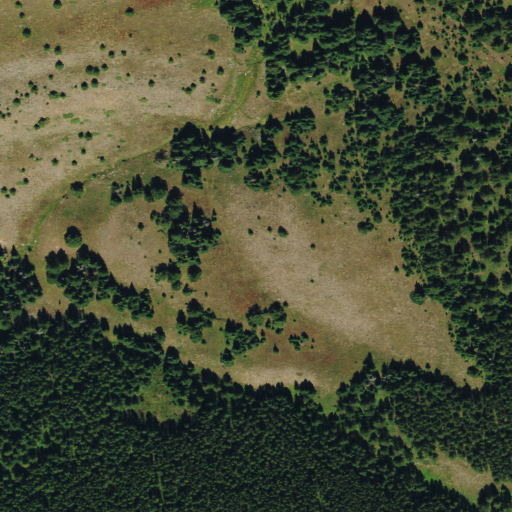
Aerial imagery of depression(s) in Montana named Bear Hole containing evergreen forest, shrub, deciduous forest, and grassland